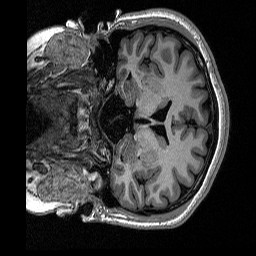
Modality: T1w
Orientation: coronal
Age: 20
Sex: female
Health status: healthy
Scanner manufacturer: siemens
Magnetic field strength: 1.5 T
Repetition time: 2.73 s
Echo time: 0.00357 s